Question: I know there's several posts about this, here and other places, but I seem to get errors no matter which method I try.
I'm trying to fill an adjacent cell with a value based on the corresponding value from a list of values. For example, there's a list of Test -> Action pairs, defined in two columns. In another cell, I want to type in a value which exists in column B, and then fill the adjacent cell with the corresponding value in column A.
Here's my Sheet.

The columns "Actions" and "Tests (test groups)" define the corresponding values.
I'm using VLOOKUP in the "Test (test grop)" column (below the first two columns, from row 10 and down), to fill the cells when I'm entering a value in the "Action" value. Simple enough.
However, now I need this exact functionality in another sheet. I need to move the "Action" and "Test (test group)" columns - row 10 and down - to another sheet, and still reference the values in this sheet (row 2 - 6).
I've tried INDIRECT and a couple of other alternatives, and all give me either "#REF" or "#VALUE" in the cell where I use VLOOKUP.
Anyone able to explain how to do this, related to this example?
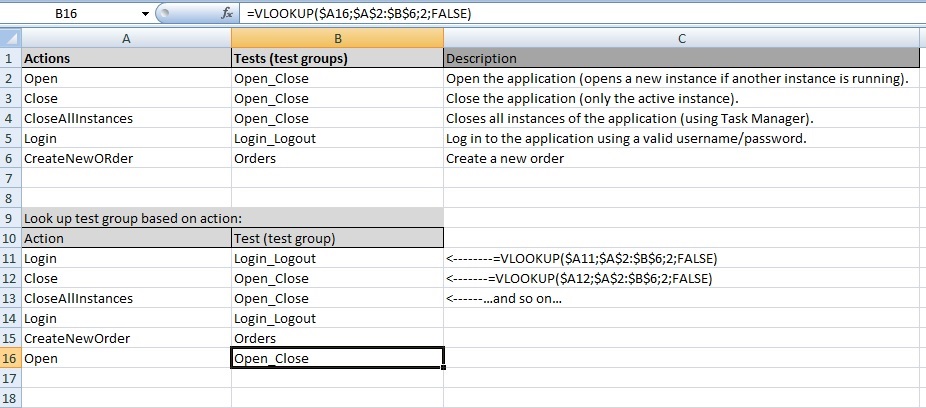
Answer: You need to add the worksheet name to your formula. Use single quotes if you have spaces or special characters in the name. Like this:
'''
=VLOOKUP(A1,'sheet-name-with-dash'!$A$1:$B$9,2,FALSE)
'''